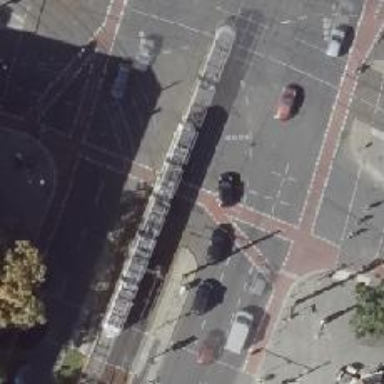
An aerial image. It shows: Tram crossing on the railway.